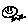
Label: smiley face